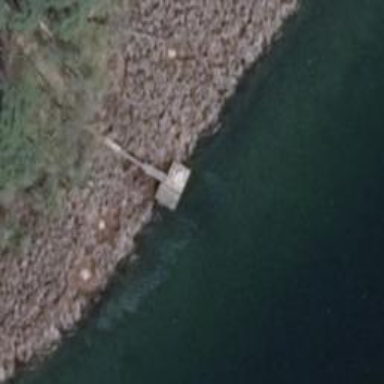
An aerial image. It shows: Man-made pier.